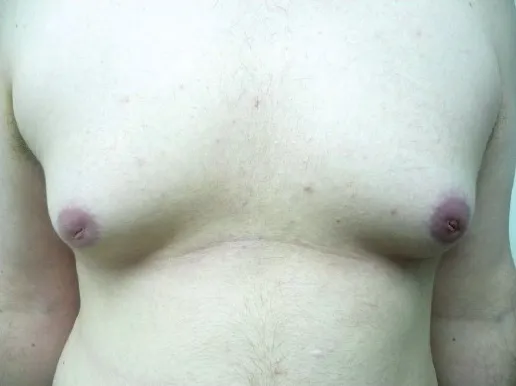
Bilateral gynecomastia, patient 1.
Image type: medical_photograph (skin_photograph)